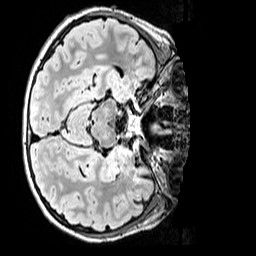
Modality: FLAIR
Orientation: axial
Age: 11
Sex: male
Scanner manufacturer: siemens
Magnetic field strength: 3 T
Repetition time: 5 s
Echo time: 0.388 s